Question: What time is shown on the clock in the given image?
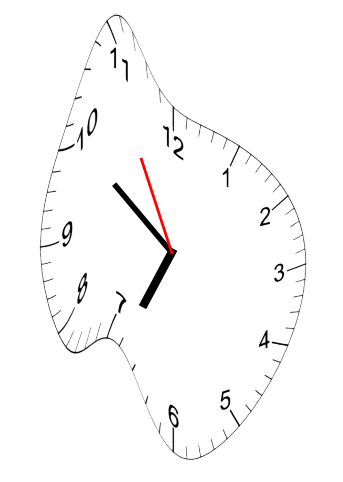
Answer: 06:50:55